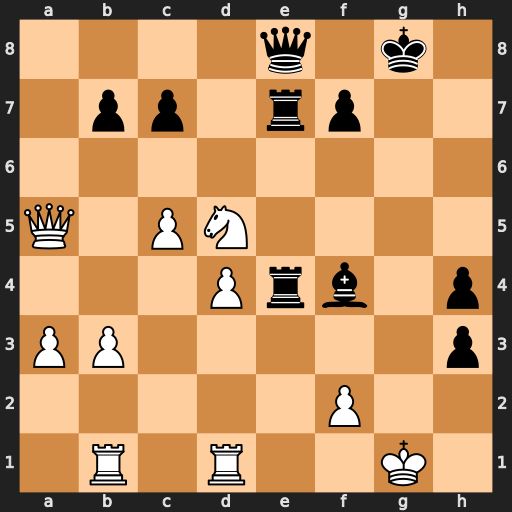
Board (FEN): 4q1k1/1pp1rp2/8/Q1PN4/3Prb1p/PP5p/5P2/1R1R2K1
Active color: w
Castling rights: -
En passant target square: -
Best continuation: Nf6+ Kh8 Nxe8